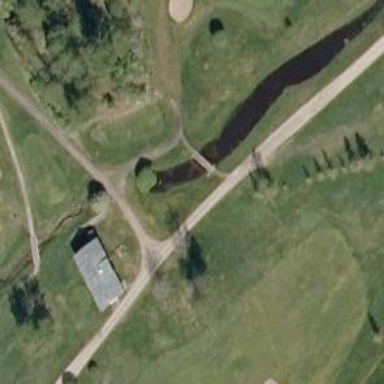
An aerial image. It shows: Path for both road and golf.